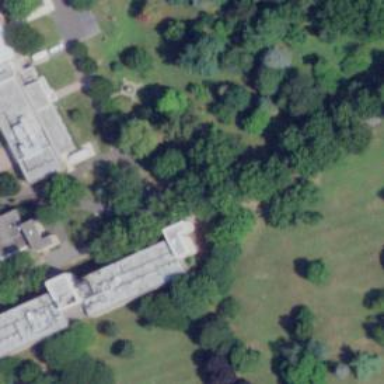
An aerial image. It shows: College building.